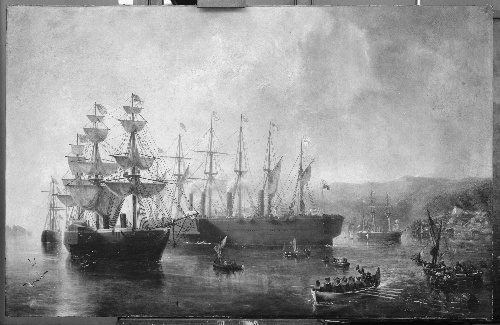
Title: Homeward Bound: "The Great Eastern"
Artist: Robert Charles Dudley
Artist bio: British, 1826–1909
Date: ca. 1866
Object type: Painting
Classification: Paintings
Medium: Oil on canvas
Dimensions: 44 3/4 x 67 1/4 in. (113.7 x 170.8 cm)
Department: European Paintings
Credit line: Gift of Cyrus W. Field, 1892
Accession year: 1892
Repository: Metropolitan Museum of Art, New York, NY
Tags: Boats|Ships|Transatlantic Cable